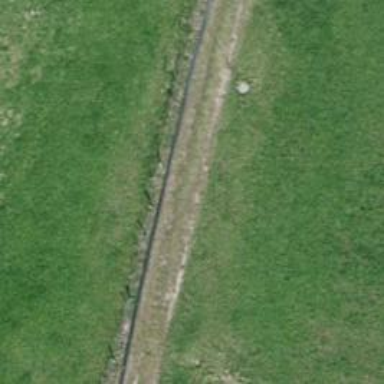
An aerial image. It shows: Culvert tunnel.